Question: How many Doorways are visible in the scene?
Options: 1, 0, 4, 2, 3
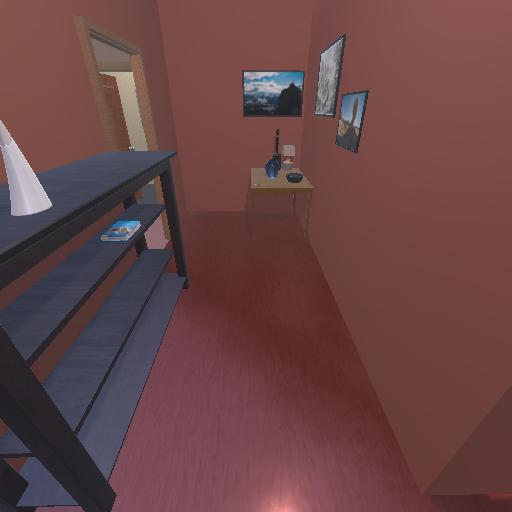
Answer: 1